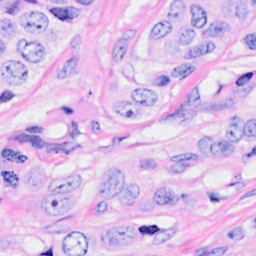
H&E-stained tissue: Breast